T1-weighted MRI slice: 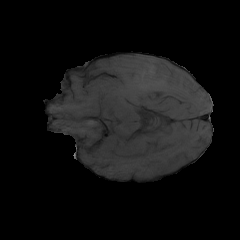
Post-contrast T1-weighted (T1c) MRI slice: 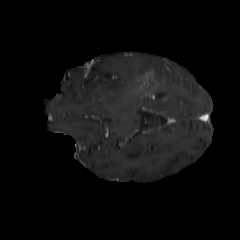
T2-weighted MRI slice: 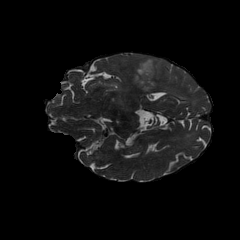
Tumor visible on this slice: yes